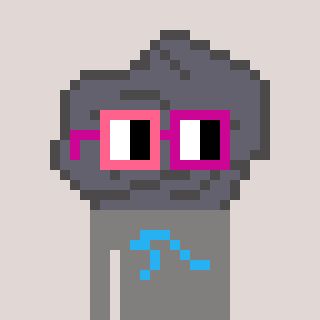
a pixel art character with square pink and red glasses, a rock-shaped head and a bluegrey-colored body on a warm background